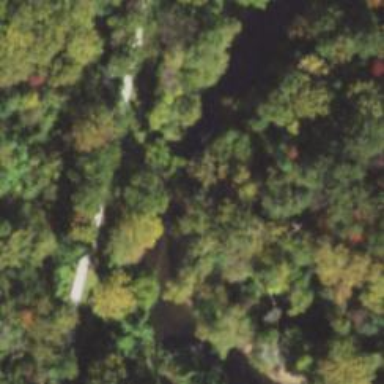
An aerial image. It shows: Culvert tunnel.